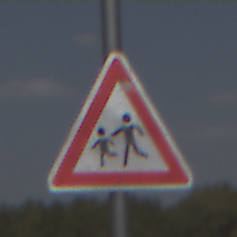
Verkehrszeichen: KinderRechts
Umgebung: Outdoor, Nature
Tageszeit: MorningAfternoon
Wetter: PartlyCloudy
Licht: Natural
Jahreszeit: NotSpecified
Kontrast: HighContrast